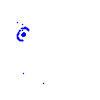
Particle: proton